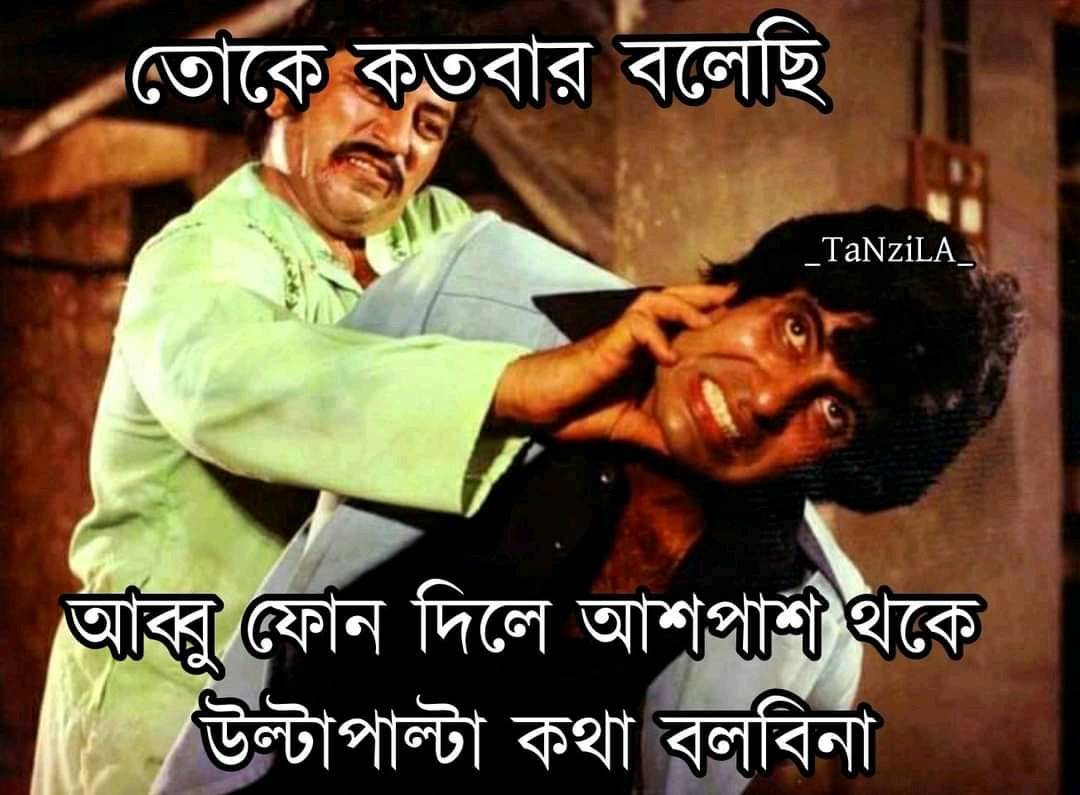
Text: তোকে কতবার বলেছি আব্বু ফোন দিলে আশপাশ থকে উল্টাপাল্টা কথা বলবিনা
Label: Non Hate